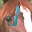
Label: 1